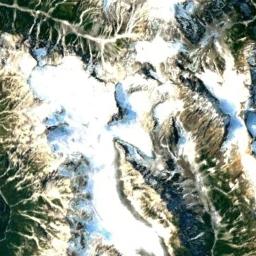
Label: snowberg